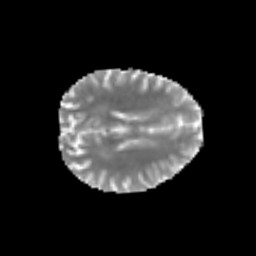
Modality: MD
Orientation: axial
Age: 25
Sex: male
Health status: healthy